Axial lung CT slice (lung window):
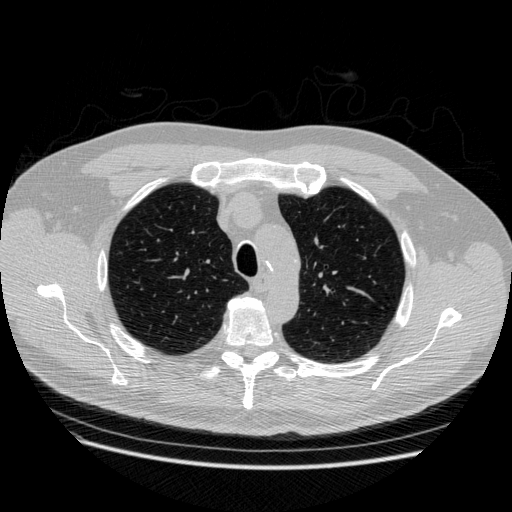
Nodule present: no